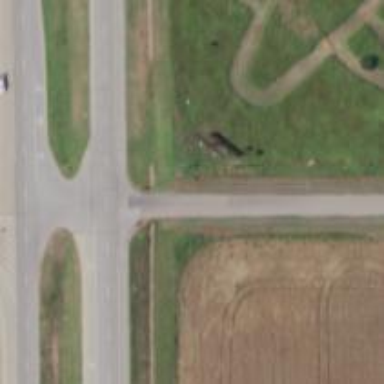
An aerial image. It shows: Road with stop sign.